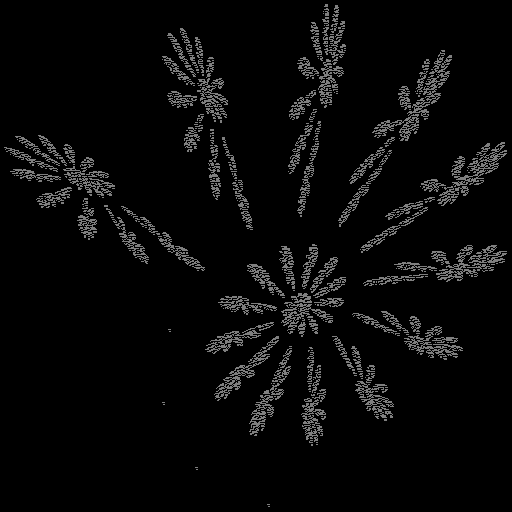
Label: swirl